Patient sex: F
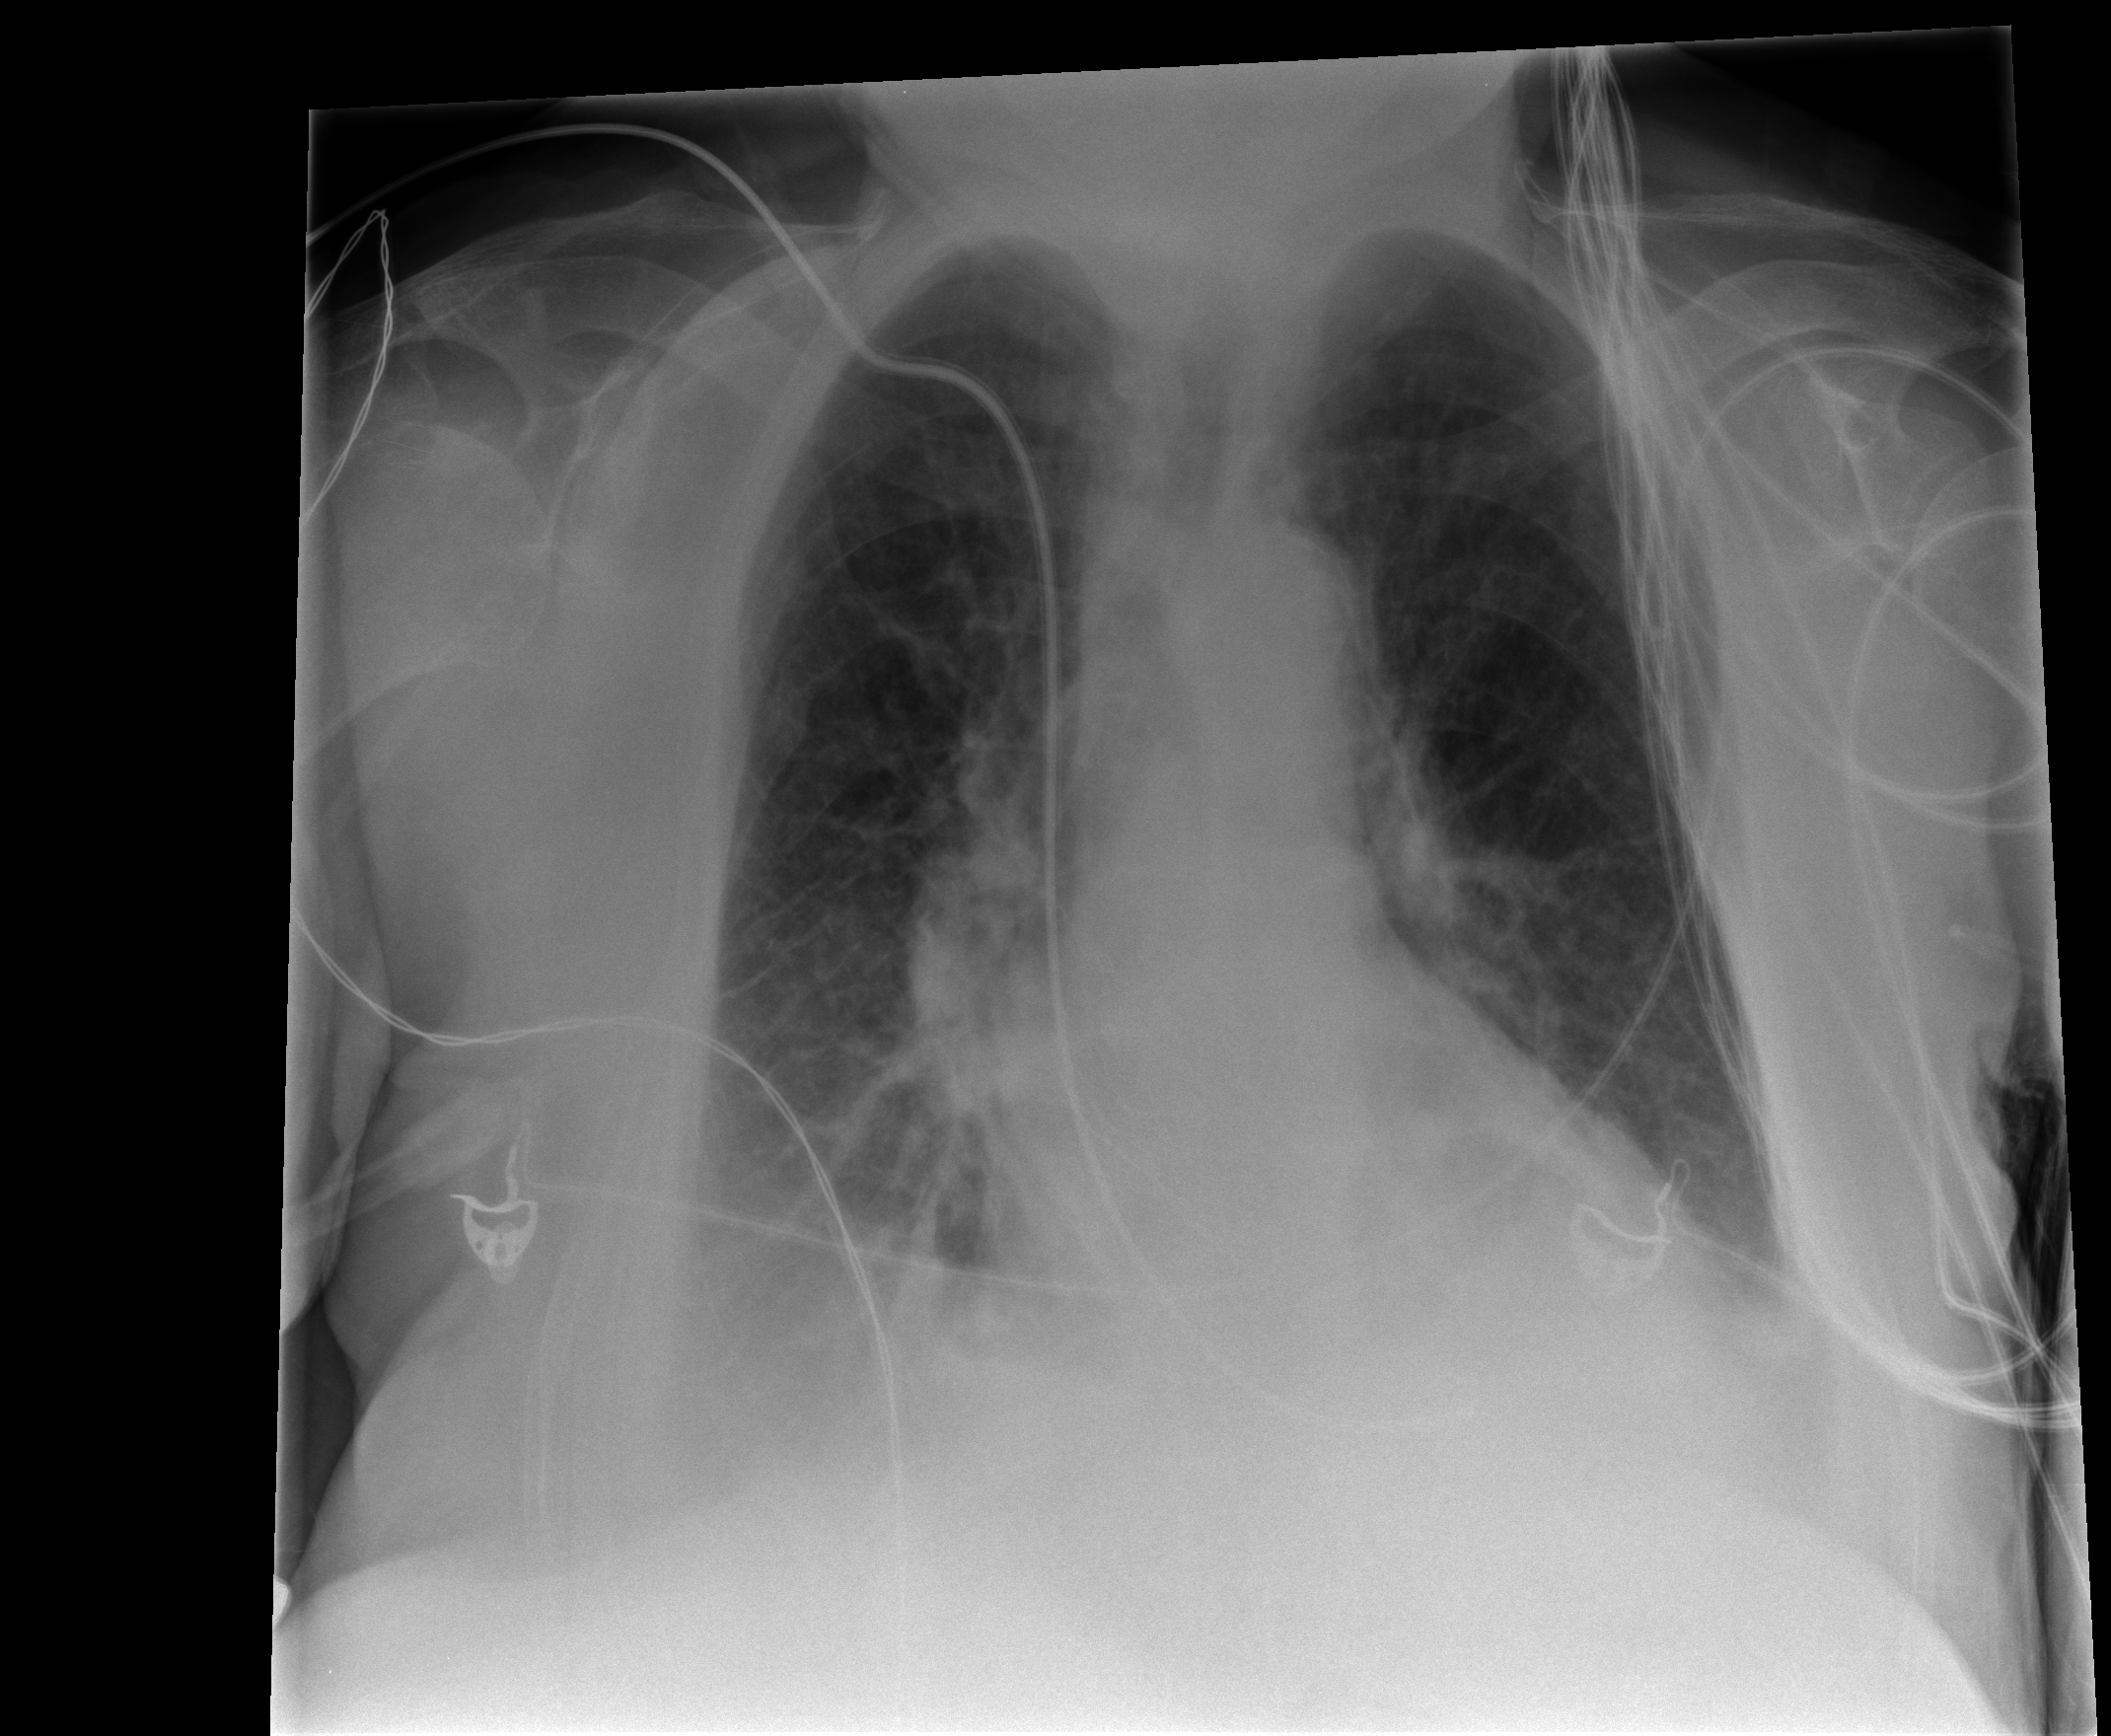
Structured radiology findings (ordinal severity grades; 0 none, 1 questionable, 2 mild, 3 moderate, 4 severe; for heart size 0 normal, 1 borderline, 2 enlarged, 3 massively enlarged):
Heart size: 1
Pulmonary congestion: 2
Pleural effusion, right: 2
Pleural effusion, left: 1
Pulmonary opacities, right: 0
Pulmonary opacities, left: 0
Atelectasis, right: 2
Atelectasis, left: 2